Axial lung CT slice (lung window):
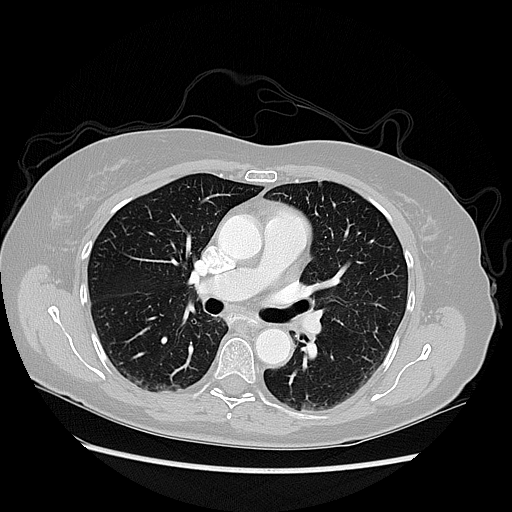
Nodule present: yes
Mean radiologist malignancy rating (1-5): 2